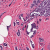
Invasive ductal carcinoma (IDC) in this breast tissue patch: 1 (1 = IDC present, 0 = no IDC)